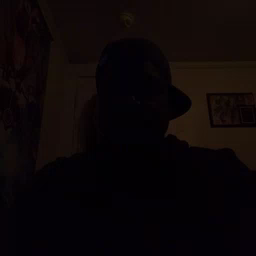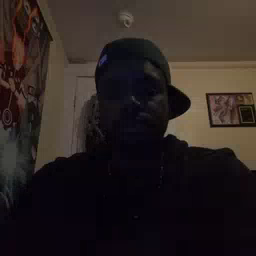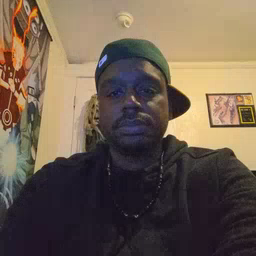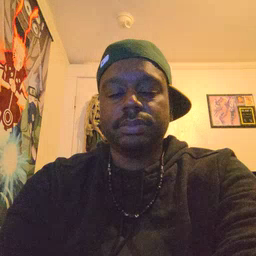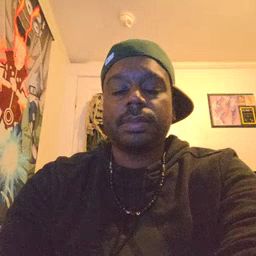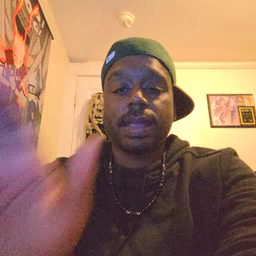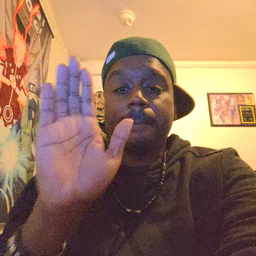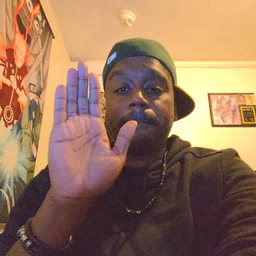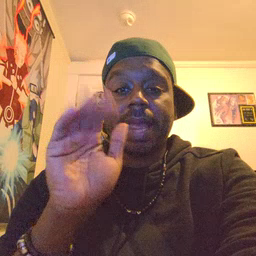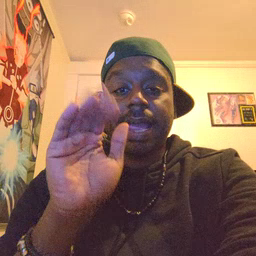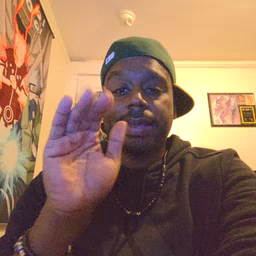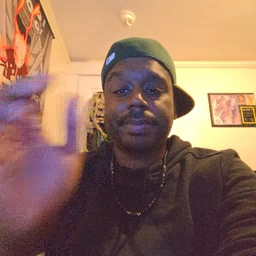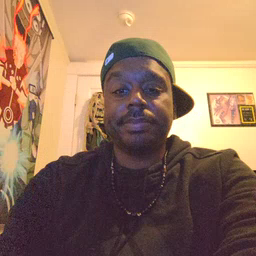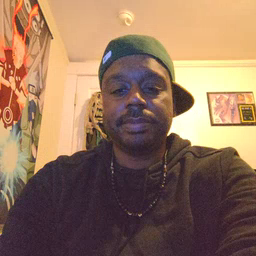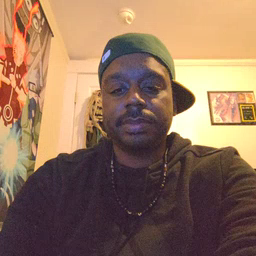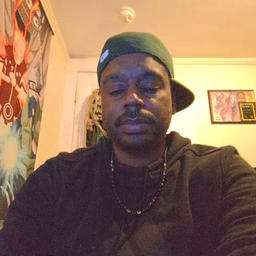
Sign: bye